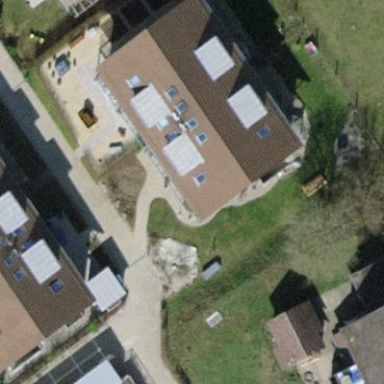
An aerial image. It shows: Semi-detached house with gabled roof.